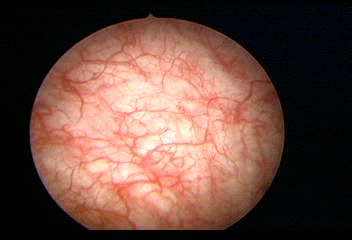
Modality: WLC
Class: Normal mucosa
Bladder cancer association: No